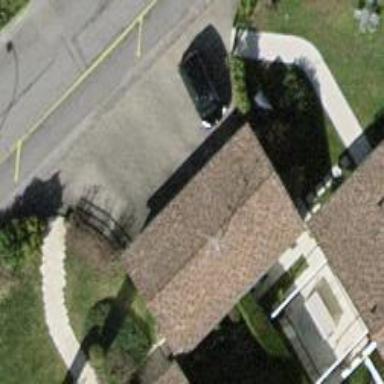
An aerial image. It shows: Garage.